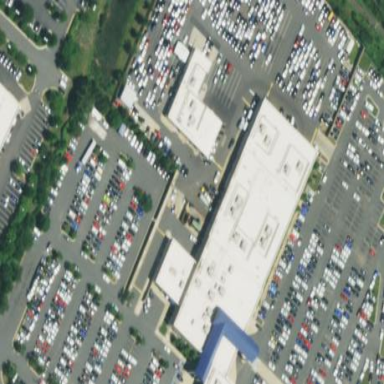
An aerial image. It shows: Building that houses car shop.